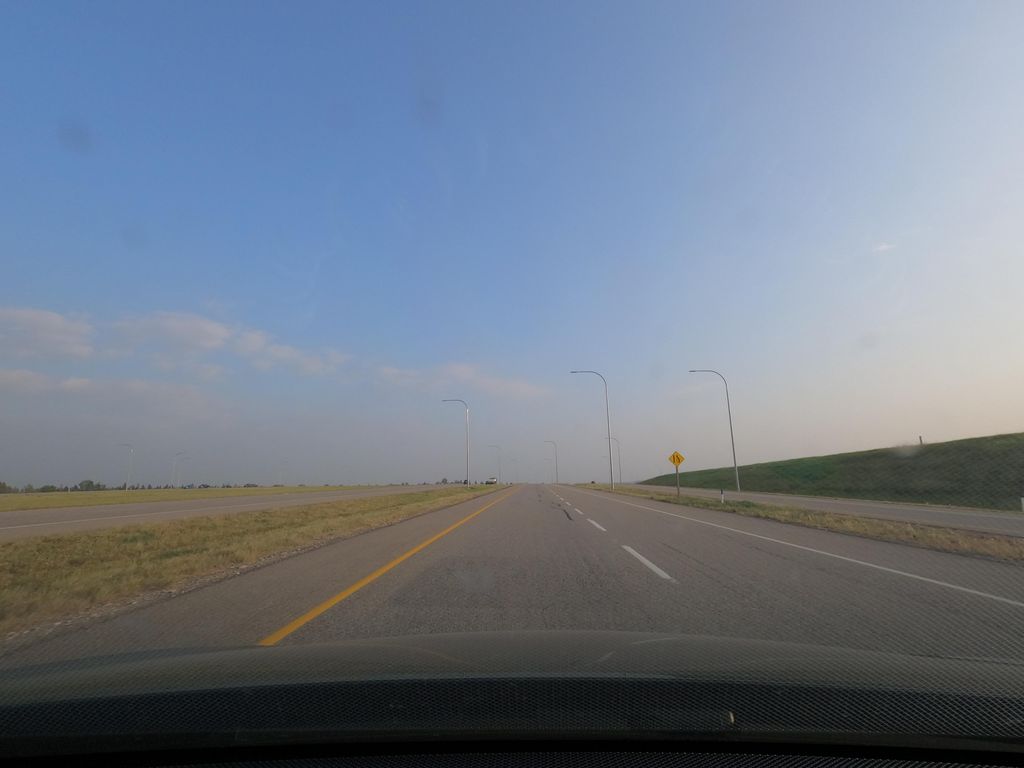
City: calgary